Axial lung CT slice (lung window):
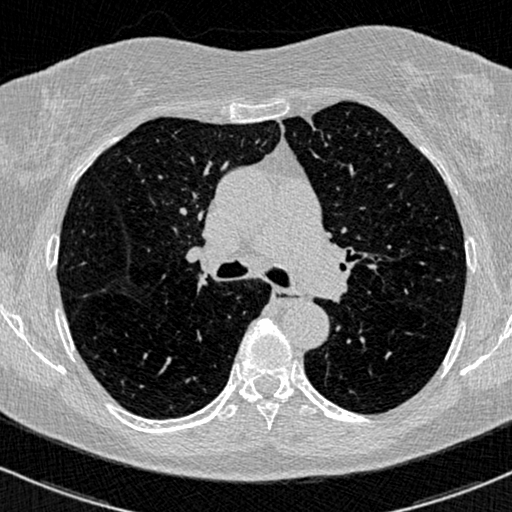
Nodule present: no